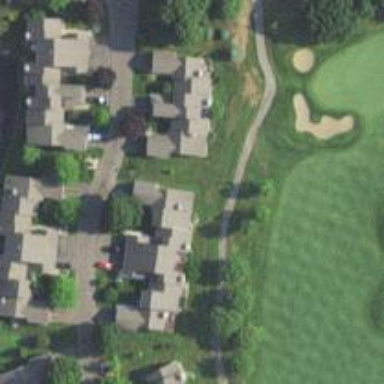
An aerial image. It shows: Asphalt service road that appears to be golf cart path.